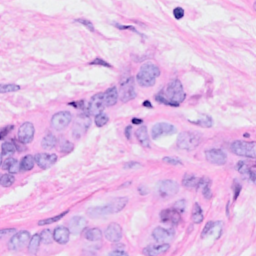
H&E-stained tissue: Breast